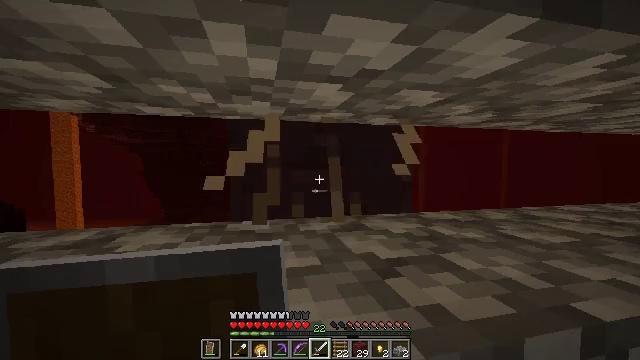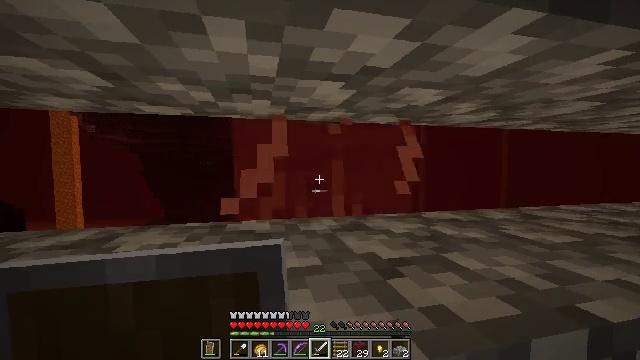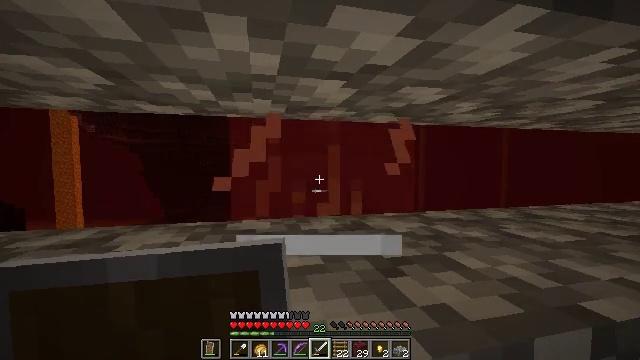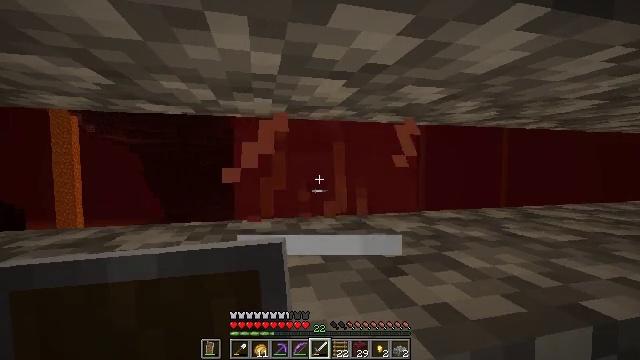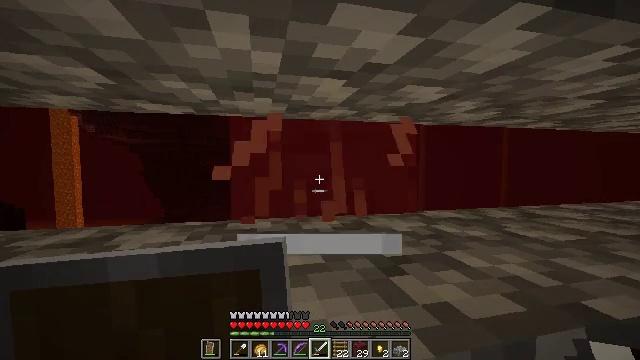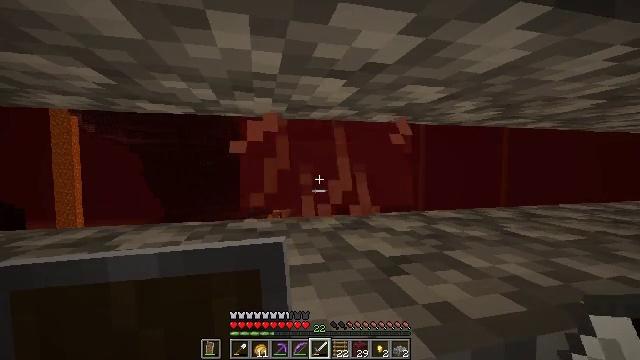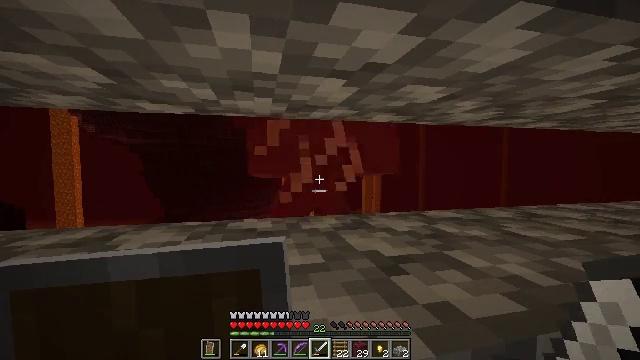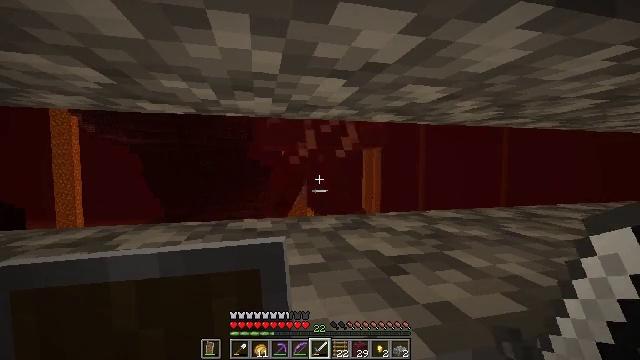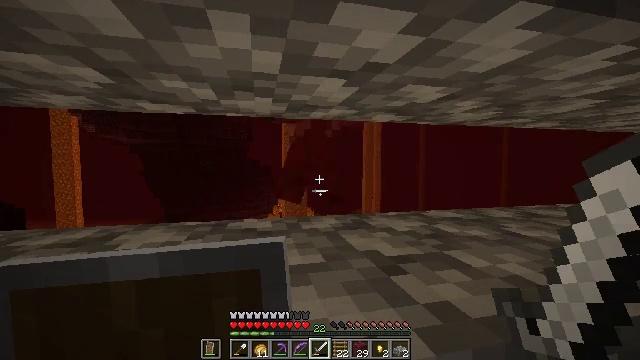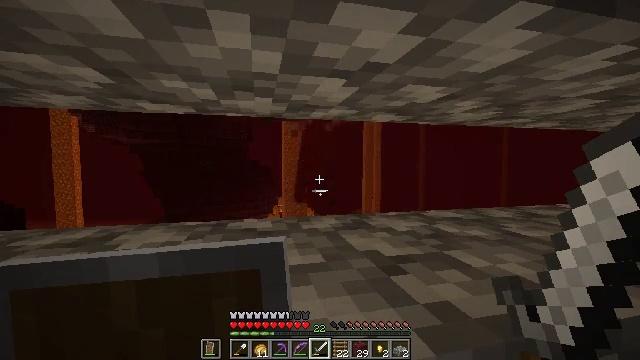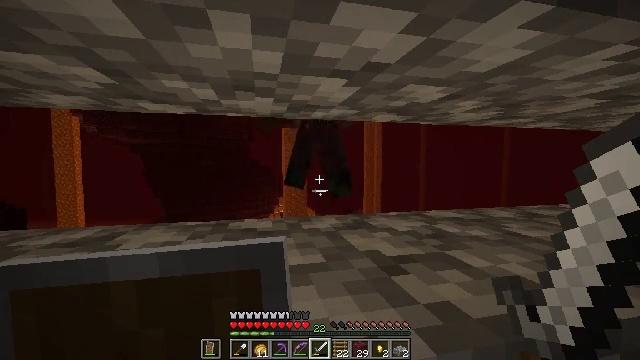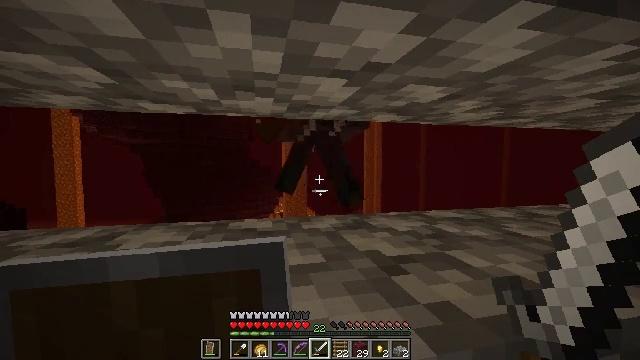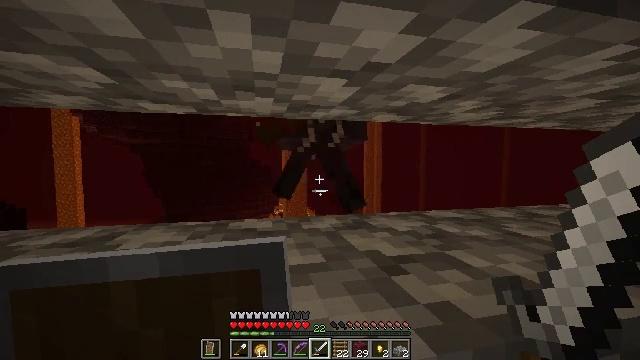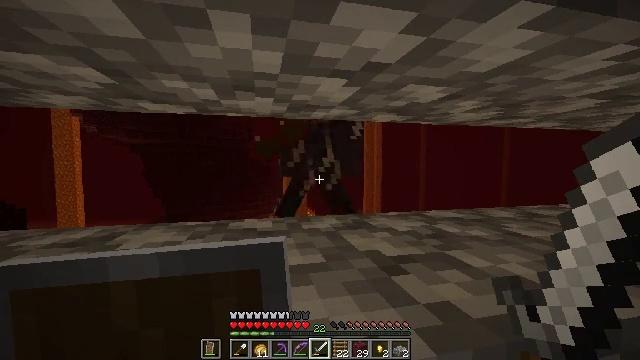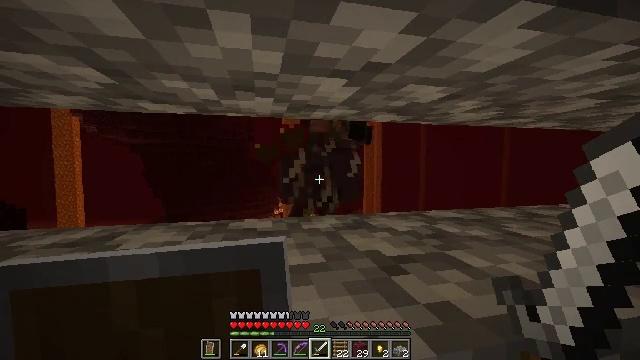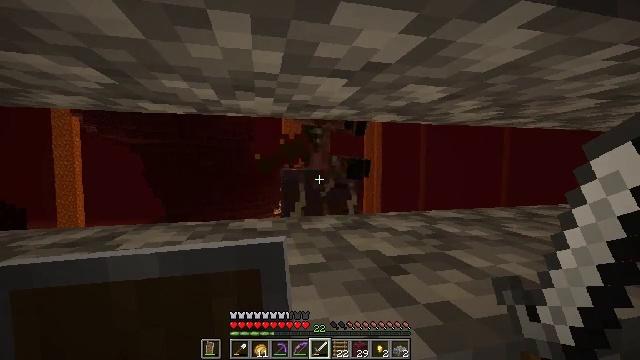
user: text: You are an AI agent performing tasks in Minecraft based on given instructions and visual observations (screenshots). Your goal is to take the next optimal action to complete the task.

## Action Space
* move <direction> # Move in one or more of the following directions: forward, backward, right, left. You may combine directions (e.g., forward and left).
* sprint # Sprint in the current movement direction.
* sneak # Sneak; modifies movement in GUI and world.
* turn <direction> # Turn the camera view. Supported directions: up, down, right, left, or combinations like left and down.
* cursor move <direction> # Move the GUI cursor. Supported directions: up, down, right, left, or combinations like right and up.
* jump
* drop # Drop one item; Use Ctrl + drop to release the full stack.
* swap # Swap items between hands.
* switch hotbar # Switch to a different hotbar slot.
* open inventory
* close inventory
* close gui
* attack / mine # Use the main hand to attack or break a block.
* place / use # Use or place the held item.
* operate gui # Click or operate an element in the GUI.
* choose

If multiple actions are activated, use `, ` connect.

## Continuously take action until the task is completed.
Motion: motion action
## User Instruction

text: Attack nether creatures.
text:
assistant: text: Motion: sneak
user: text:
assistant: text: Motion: sneak
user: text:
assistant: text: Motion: sneak
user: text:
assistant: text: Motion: sneak
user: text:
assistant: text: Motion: sneak
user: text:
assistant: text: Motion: sneak
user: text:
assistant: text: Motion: sneak
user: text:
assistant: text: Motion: sneak
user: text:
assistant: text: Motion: sneak
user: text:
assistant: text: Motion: sneak
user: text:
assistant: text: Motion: sneak
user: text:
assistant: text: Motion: sneak
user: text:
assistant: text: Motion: sneak
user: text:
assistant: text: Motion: sneak
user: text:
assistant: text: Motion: sneak
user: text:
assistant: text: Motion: sneak
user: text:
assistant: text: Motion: sneak
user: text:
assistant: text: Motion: sneak
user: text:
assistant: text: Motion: sneak
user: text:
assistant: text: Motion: sneak
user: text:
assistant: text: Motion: sneak
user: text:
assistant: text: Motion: sneak
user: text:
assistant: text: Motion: sneak
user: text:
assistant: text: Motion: sneak
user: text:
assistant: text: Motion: sneak
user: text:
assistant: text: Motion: sneak
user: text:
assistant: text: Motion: sneak
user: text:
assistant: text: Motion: sneak
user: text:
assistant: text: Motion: sneak
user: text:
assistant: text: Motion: sneak